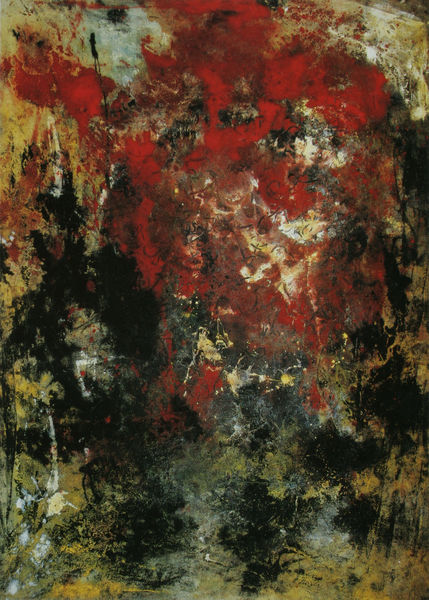
Titel: Evergreen
Künstler: Fred Thieler
Standort: Heidelberg
Institution: Galerie Rothe
Schlagwörter: blau, dunkel, gemälde, kampf, laub, weiß, gelb, grün, menschen, ocker, bewegung, blumen, braun, bunt, grau, schwarz, rot, beige, expressionismus, hochformat, malerei, tod, öl, pastos, kontrast, wald, pferd, chaos, schrift, düster, moderne, abstrakt, farben, flächen, modern, farbe, pastös, krieg, schlacht, wild, zerstörung, duktus, striche, abstraktion, punkte, blut, buchstaben, durcheinander, dynamik, tupfen, kugel, kunst, fleck, flecken, expressiv, gestrüpp, kleckse, klecks, mischung, mathematik, spachtel, übermalung, farbenrausch, informel, all, schütten, gestisch, all over, pollock, action painting, chaotisch, farbklekse, gelb zu rot wie schwarz zu wei, koagulation, over, scheisse, unreine farben